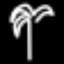
Label: palm tree